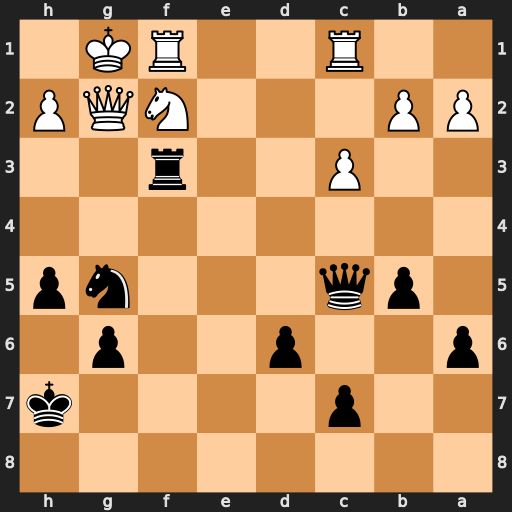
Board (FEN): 8/2p4k/p2p2p1/1pq3np/8/2P2r2/PP3NQP/2R2RK1
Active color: b
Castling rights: -
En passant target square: -
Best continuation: Nh3+ Kh1 Nxf2+